Question: Everything is pretty much in the question. With a classic navbar (not inverse) the navbar is white with no border-radius but now that it is inverse, I can't manage to remove the border-radius.
Here is a pic of what I have :

Thank you very much
Alex
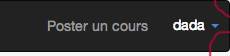
Answer: use
'''
style="border-radius:none !important"
'''